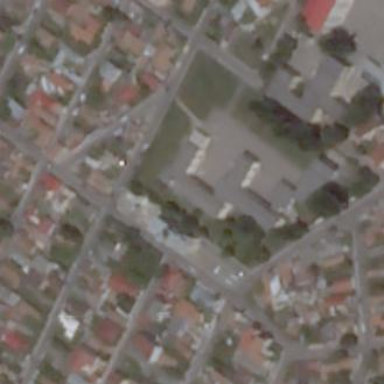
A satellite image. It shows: School building.